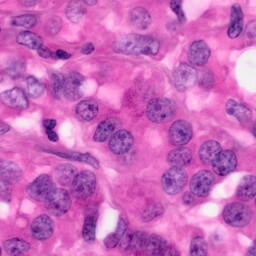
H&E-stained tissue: Pancreatic